Current action and preconditions to check: trajectory_clear

Your task: For each precondition in the list above, predict whether it will hold at this action.

Consider the current scene as observed from the mobile robot's camera, and analyze the predicted future states of all dynamic agents (e.g., people, animals, vehicles, or any moving entities) within the NEXT SECOND.

IMPORTANT: Only answer "very likely" if you are absolutely certain—based on strong, clear evidence—that a dynamic agent will violate the precondition in the predicted future state. Do NOT answer "very likely" for unlikely, ambiguous, or low-probability risks.

Ask yourself for each precondition: Is there a high probability, with clear and convincing evidence, that the predicted future states of any dynamic agent will interfere with the predicted future state of the currently executing action within the NEXT SECOND, causing that precondition to fail?

Assess the risk level based on these predictions. Use "likely" or "very likely" if motions create a clear risk of interference.

Use "neutral" or "improbable" if agents are nearby but their predicted paths are clearly diverging or non-conflicting.

Failure Risk Categories: "very improbable", "improbable", "neutral", "likely", "very likely"

Answer Format: Output ONLY the probability_of_failure value from these categories: "very improbable", "improbable", "neutral", "likely", "very likely"

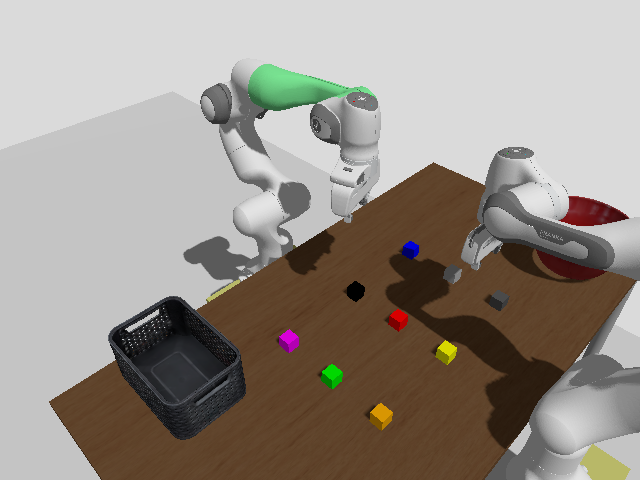

Answer: very improbable